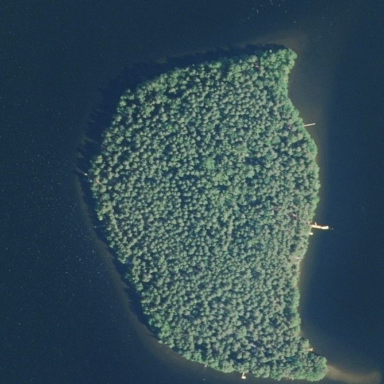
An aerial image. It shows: Image showing island.